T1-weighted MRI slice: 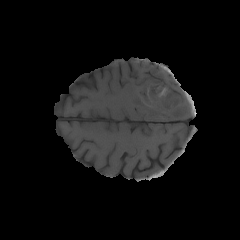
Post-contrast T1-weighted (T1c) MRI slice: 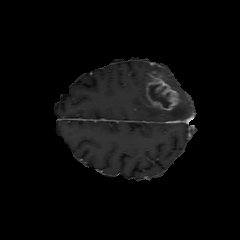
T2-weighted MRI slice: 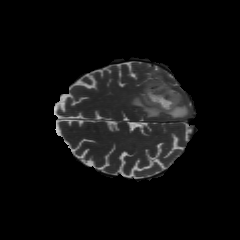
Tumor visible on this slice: yes